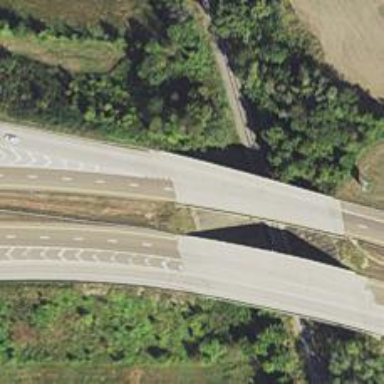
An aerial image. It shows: Bridge over motorway.